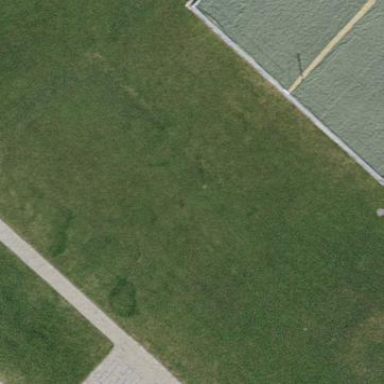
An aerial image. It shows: Grassy pitch used for leisure activities on land.